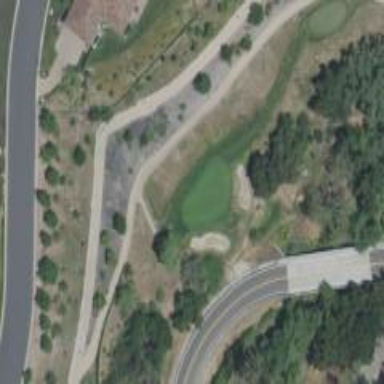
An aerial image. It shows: Path for both roads and golfers.